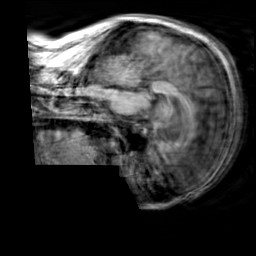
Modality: T1w
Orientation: sagittal
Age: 32
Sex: male
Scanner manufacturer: siemens
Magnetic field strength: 3 T
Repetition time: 2.3 s
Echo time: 0.00303 s